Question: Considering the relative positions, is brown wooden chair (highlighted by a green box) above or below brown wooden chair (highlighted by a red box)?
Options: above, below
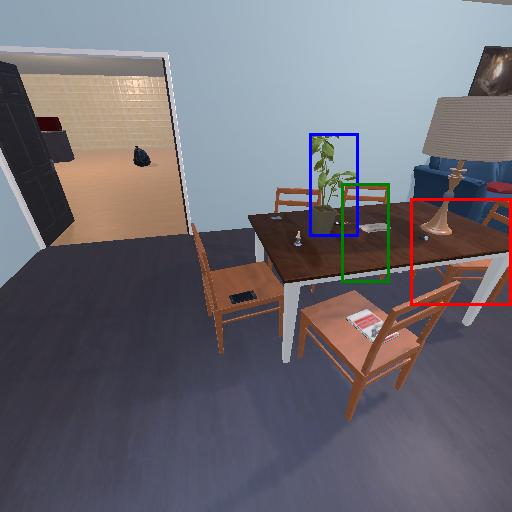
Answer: above